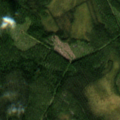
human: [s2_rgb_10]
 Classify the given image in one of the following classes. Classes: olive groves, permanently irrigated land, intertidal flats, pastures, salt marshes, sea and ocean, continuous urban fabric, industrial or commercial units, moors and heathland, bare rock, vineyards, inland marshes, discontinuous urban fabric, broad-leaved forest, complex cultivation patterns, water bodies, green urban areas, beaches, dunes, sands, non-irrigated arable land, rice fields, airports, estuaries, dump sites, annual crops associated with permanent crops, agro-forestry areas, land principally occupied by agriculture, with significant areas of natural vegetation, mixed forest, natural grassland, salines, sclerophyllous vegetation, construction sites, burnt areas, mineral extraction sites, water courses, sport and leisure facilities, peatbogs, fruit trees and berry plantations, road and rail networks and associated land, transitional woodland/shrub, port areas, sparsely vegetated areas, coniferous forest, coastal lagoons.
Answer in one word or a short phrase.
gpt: coniferous forest, mixed forest, transitional woodland/shrub